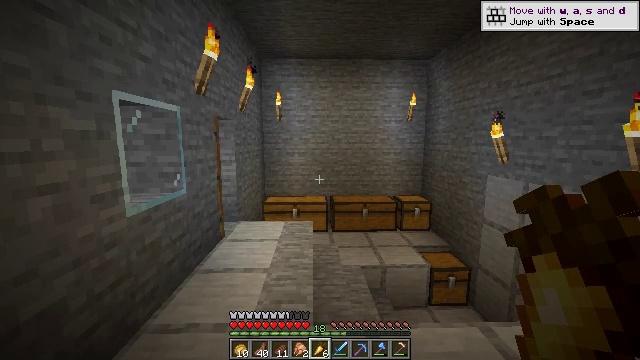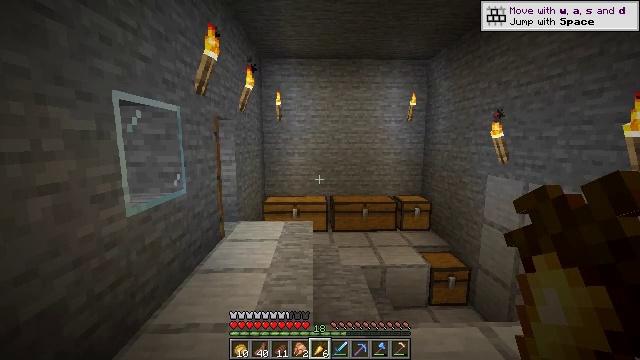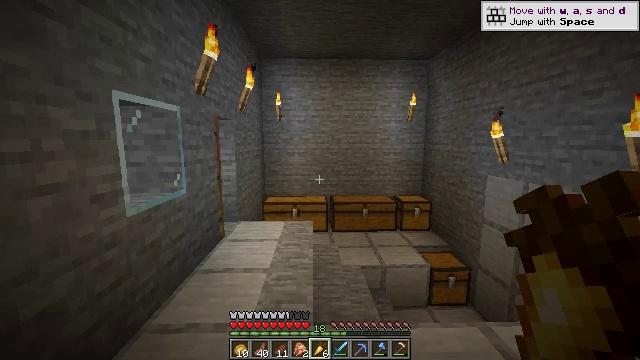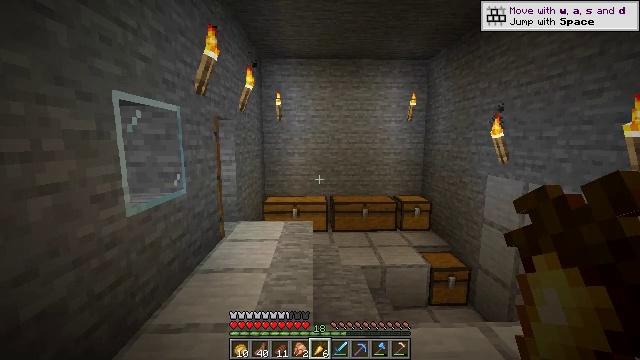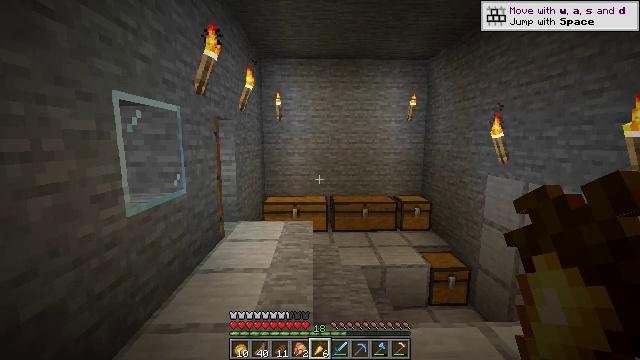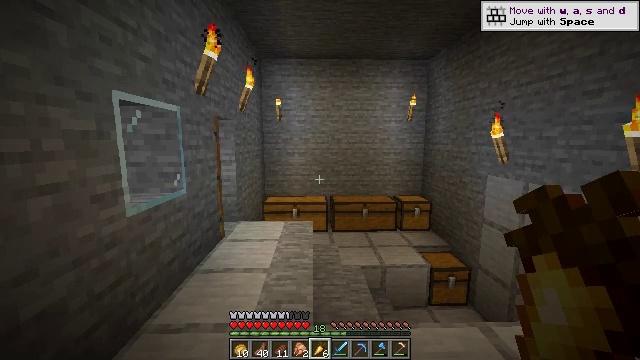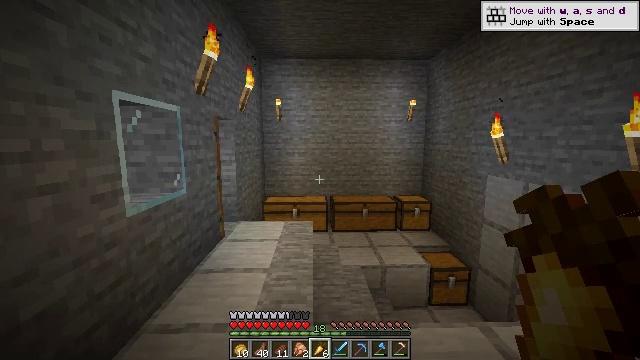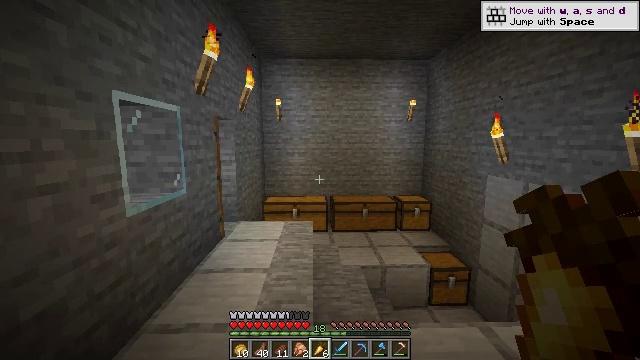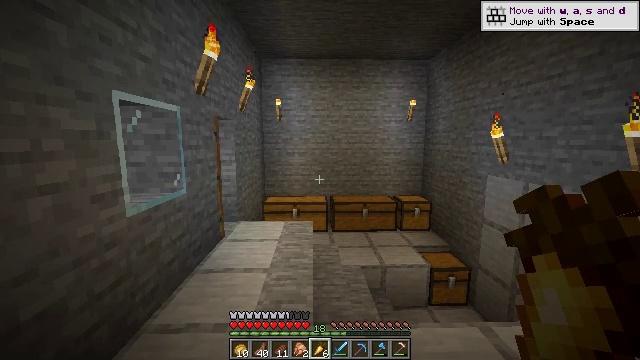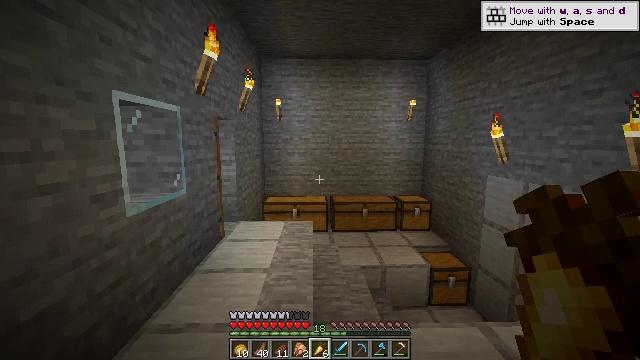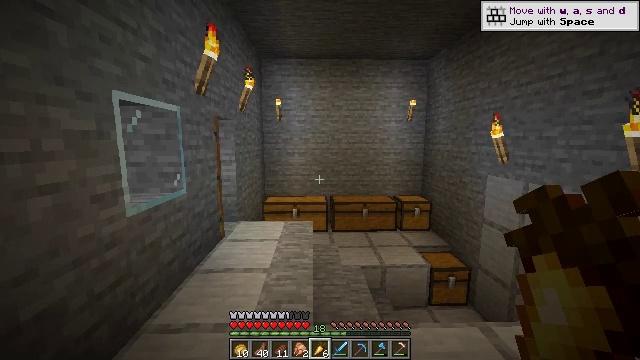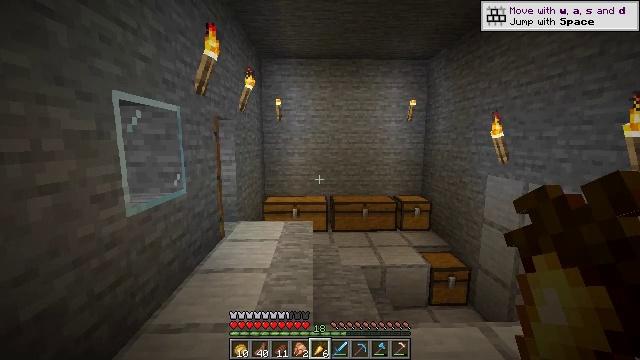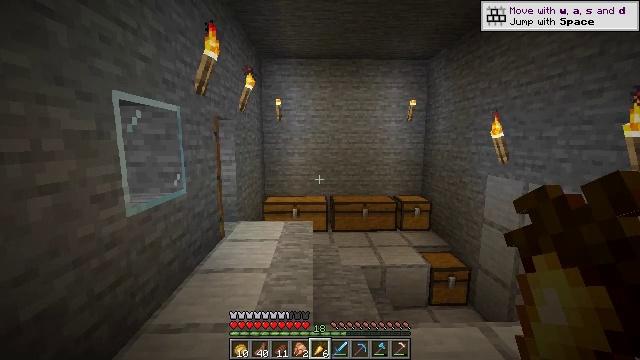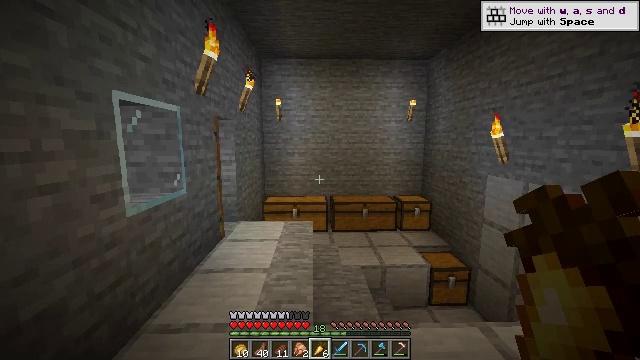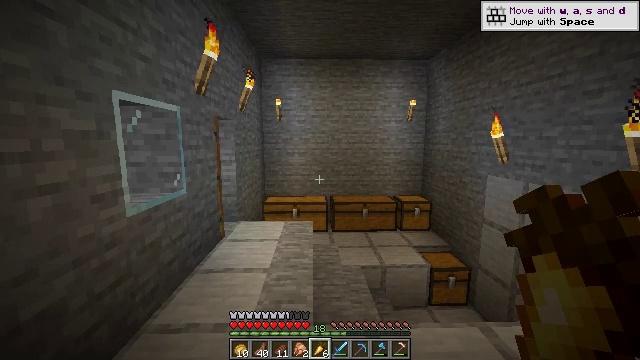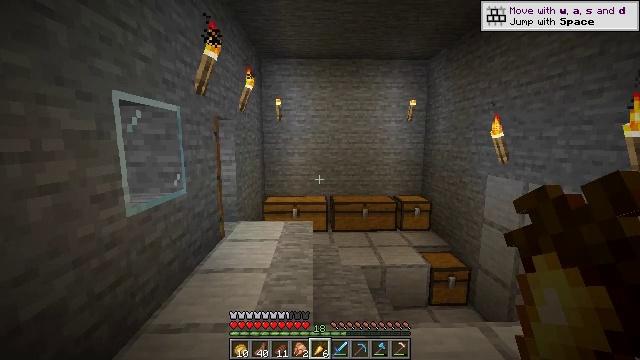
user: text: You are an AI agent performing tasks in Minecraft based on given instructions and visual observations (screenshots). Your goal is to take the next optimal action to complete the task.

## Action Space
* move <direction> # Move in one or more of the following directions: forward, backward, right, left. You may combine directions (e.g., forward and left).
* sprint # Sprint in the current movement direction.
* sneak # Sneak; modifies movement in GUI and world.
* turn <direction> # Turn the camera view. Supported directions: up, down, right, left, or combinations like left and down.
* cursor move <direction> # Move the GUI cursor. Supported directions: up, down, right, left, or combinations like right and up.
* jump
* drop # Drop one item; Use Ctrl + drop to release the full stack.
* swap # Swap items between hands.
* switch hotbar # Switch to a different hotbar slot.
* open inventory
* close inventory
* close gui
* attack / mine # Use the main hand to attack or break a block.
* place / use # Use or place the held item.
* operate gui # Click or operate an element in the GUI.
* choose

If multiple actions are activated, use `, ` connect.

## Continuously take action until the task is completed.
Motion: motion action
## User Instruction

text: Use the crafting grid to make a tripwire hook.
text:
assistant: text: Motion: no_op
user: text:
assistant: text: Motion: no_op
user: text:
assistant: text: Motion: no_op
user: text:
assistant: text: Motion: no_op
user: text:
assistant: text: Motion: no_op
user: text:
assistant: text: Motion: no_op
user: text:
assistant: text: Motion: no_op
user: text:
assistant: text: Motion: no_op
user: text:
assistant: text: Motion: no_op
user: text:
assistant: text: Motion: no_op
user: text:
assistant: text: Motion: no_op
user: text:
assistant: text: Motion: no_op
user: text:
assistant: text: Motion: no_op
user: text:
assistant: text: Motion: no_op
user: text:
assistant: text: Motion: no_op
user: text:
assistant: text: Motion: no_op
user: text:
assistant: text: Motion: no_op
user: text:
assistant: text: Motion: no_op
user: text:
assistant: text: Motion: no_op
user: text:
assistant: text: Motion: no_op
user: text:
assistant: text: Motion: no_op
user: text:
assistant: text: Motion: no_op
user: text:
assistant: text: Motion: no_op
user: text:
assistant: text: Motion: no_op
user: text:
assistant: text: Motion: no_op
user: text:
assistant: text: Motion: no_op
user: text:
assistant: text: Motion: no_op
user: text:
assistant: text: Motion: no_op
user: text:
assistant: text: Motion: no_op
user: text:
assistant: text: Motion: no_op